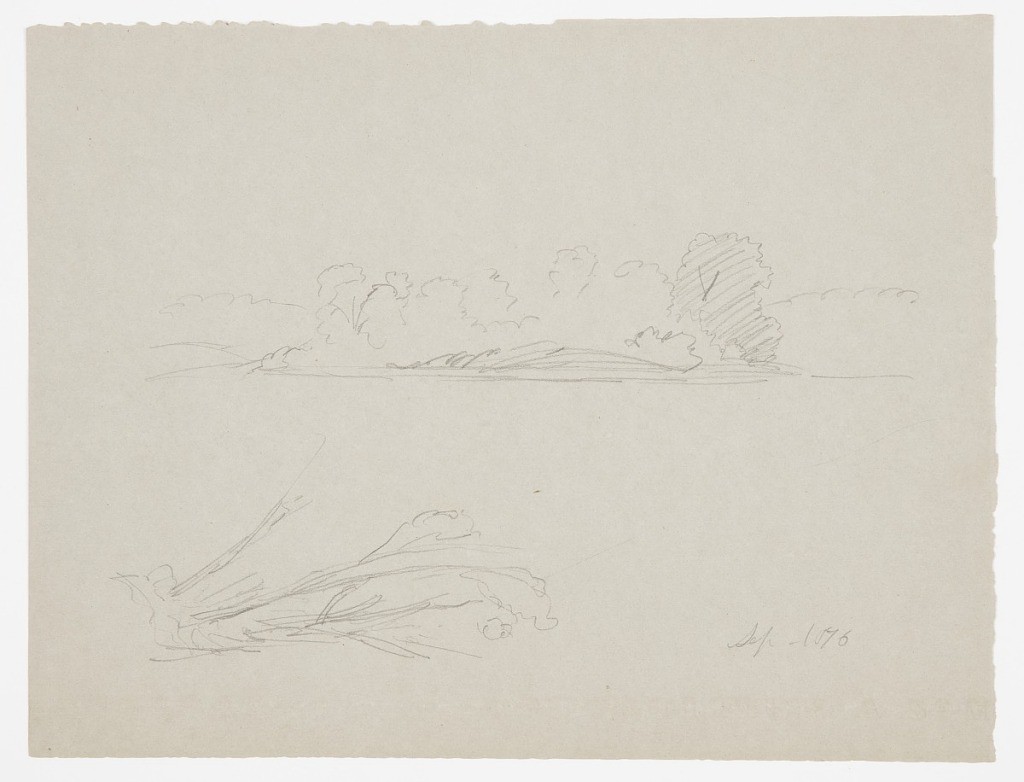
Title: Lake View near Mt. Katahdin, Maine
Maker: Frederic Edwin Church, American, 1826–1900
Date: September 1876
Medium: Graphite on gray-green wove paper
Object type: Drawing
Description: Landscape sketch showing a loosely-rendered view of a small lake and its heavily wooded shoreline, somewhere near Mt. Katahdin in Maine. In the immediate foreground at left, a bush or small tree stretches horizontally over the water's surface, which extends across the middle distance. At center, the lake's heavily wooded opposite bank, or possibly an island, is prominently visible. Other treetops are shown behind at left and right.